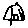
Label: circle